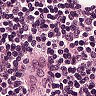
Metastatic tissue present: no